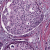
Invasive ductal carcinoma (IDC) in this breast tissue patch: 0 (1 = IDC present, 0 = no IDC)